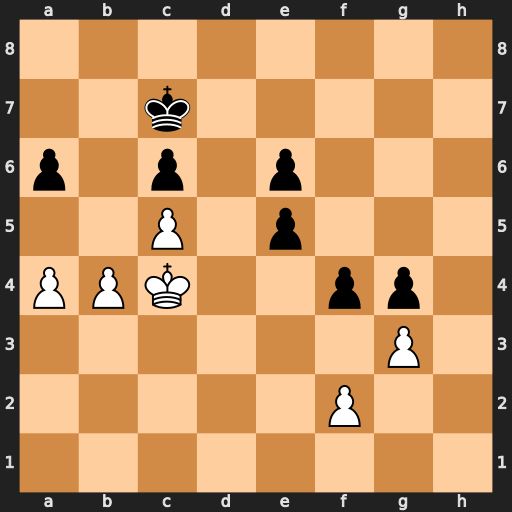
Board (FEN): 8/2k5/p1p1p3/2P1p3/PPK2pp1/6P1/5P2/8
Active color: w
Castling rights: -
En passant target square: -
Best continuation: Kd3 Kd7 Ke4